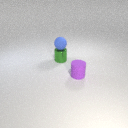
small green metal cylinder behind small purple rubber cylinder